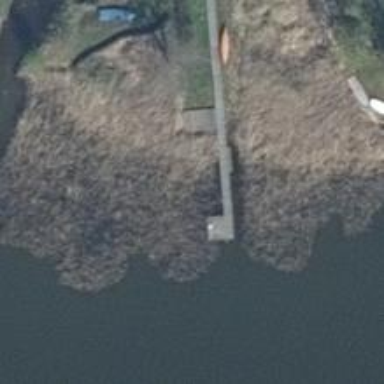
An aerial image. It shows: Man-made pier.